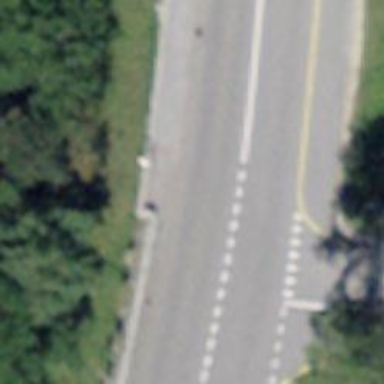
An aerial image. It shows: Bus stop with platform for public transport.